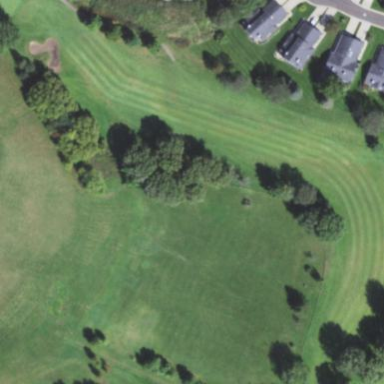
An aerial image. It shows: Well-maintained grass fairway on golf course.